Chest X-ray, AP view. Patient: 45 years old, sex M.
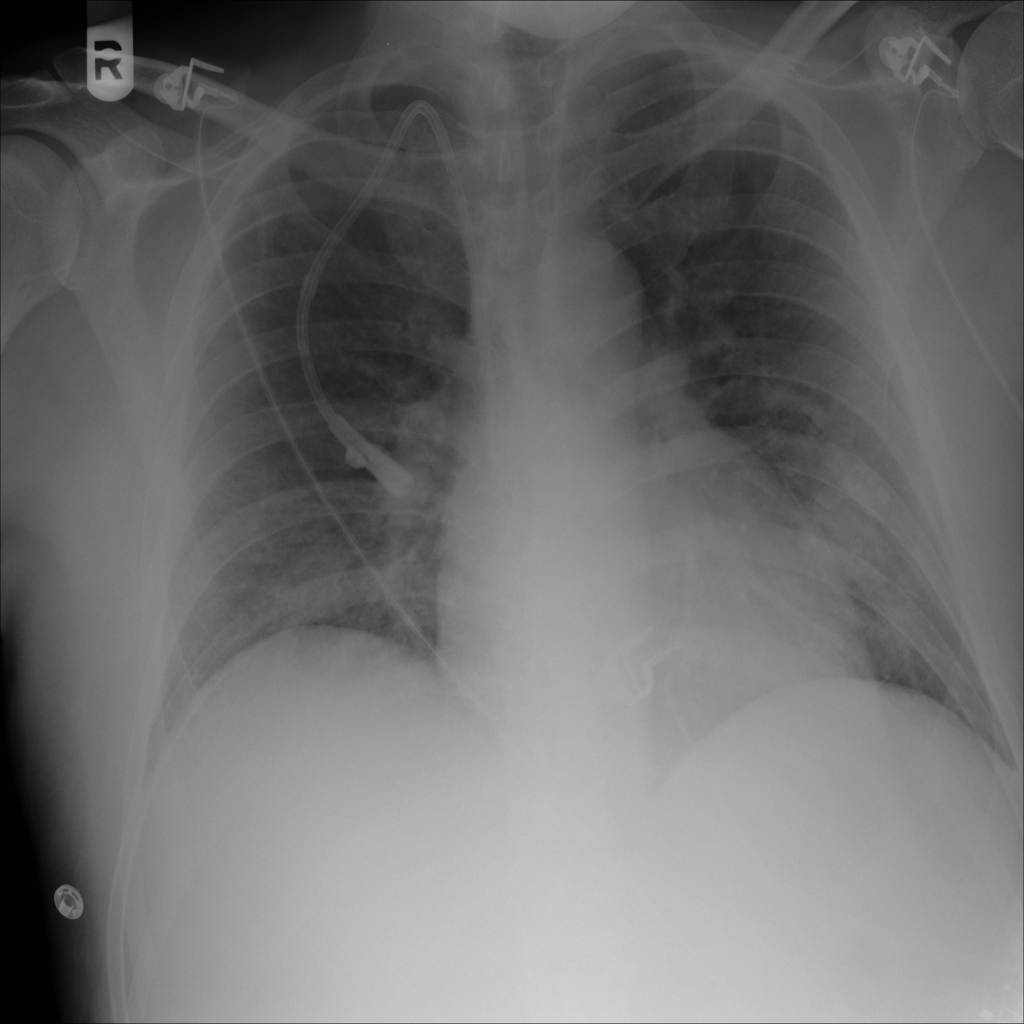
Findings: No Finding